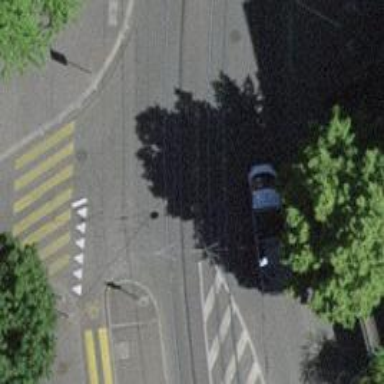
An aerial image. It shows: Tram level crossing on the railway.